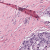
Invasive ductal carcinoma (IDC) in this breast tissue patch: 0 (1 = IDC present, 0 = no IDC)